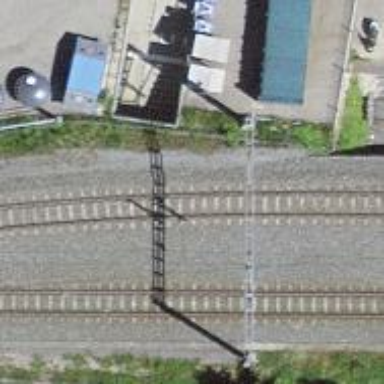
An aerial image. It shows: Narrow-gauge railway track with electrified contact line. The railway has one track.